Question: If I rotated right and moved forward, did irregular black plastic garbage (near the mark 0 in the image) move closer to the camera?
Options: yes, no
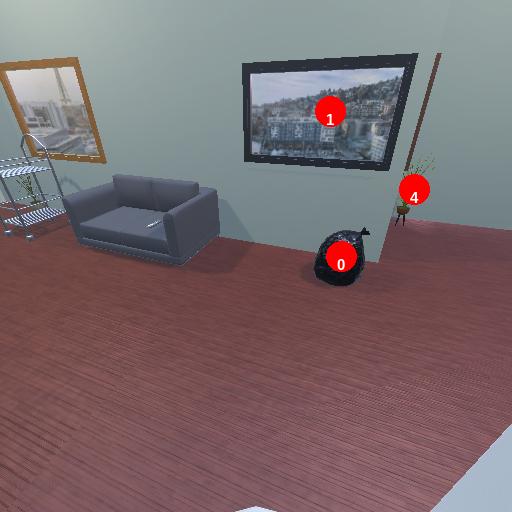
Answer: yes